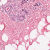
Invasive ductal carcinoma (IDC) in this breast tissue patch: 0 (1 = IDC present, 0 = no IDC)